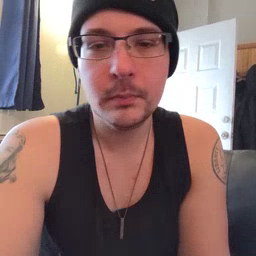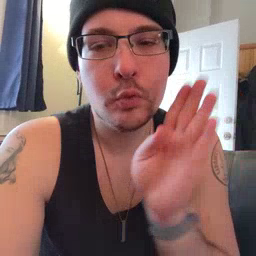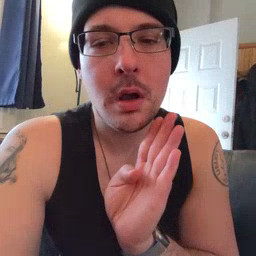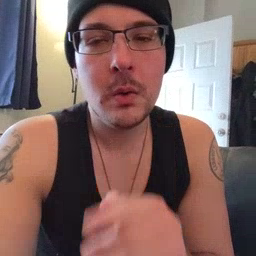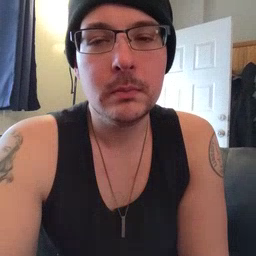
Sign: brown